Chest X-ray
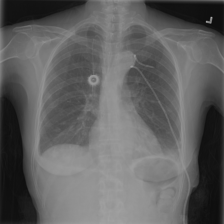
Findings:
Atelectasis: negative
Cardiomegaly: negative
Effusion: positive
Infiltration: positive
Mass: negative
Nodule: negative
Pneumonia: negative
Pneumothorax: positive
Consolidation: negative
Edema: negative
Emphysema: negative
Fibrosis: negative
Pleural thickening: negative
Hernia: negative